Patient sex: M
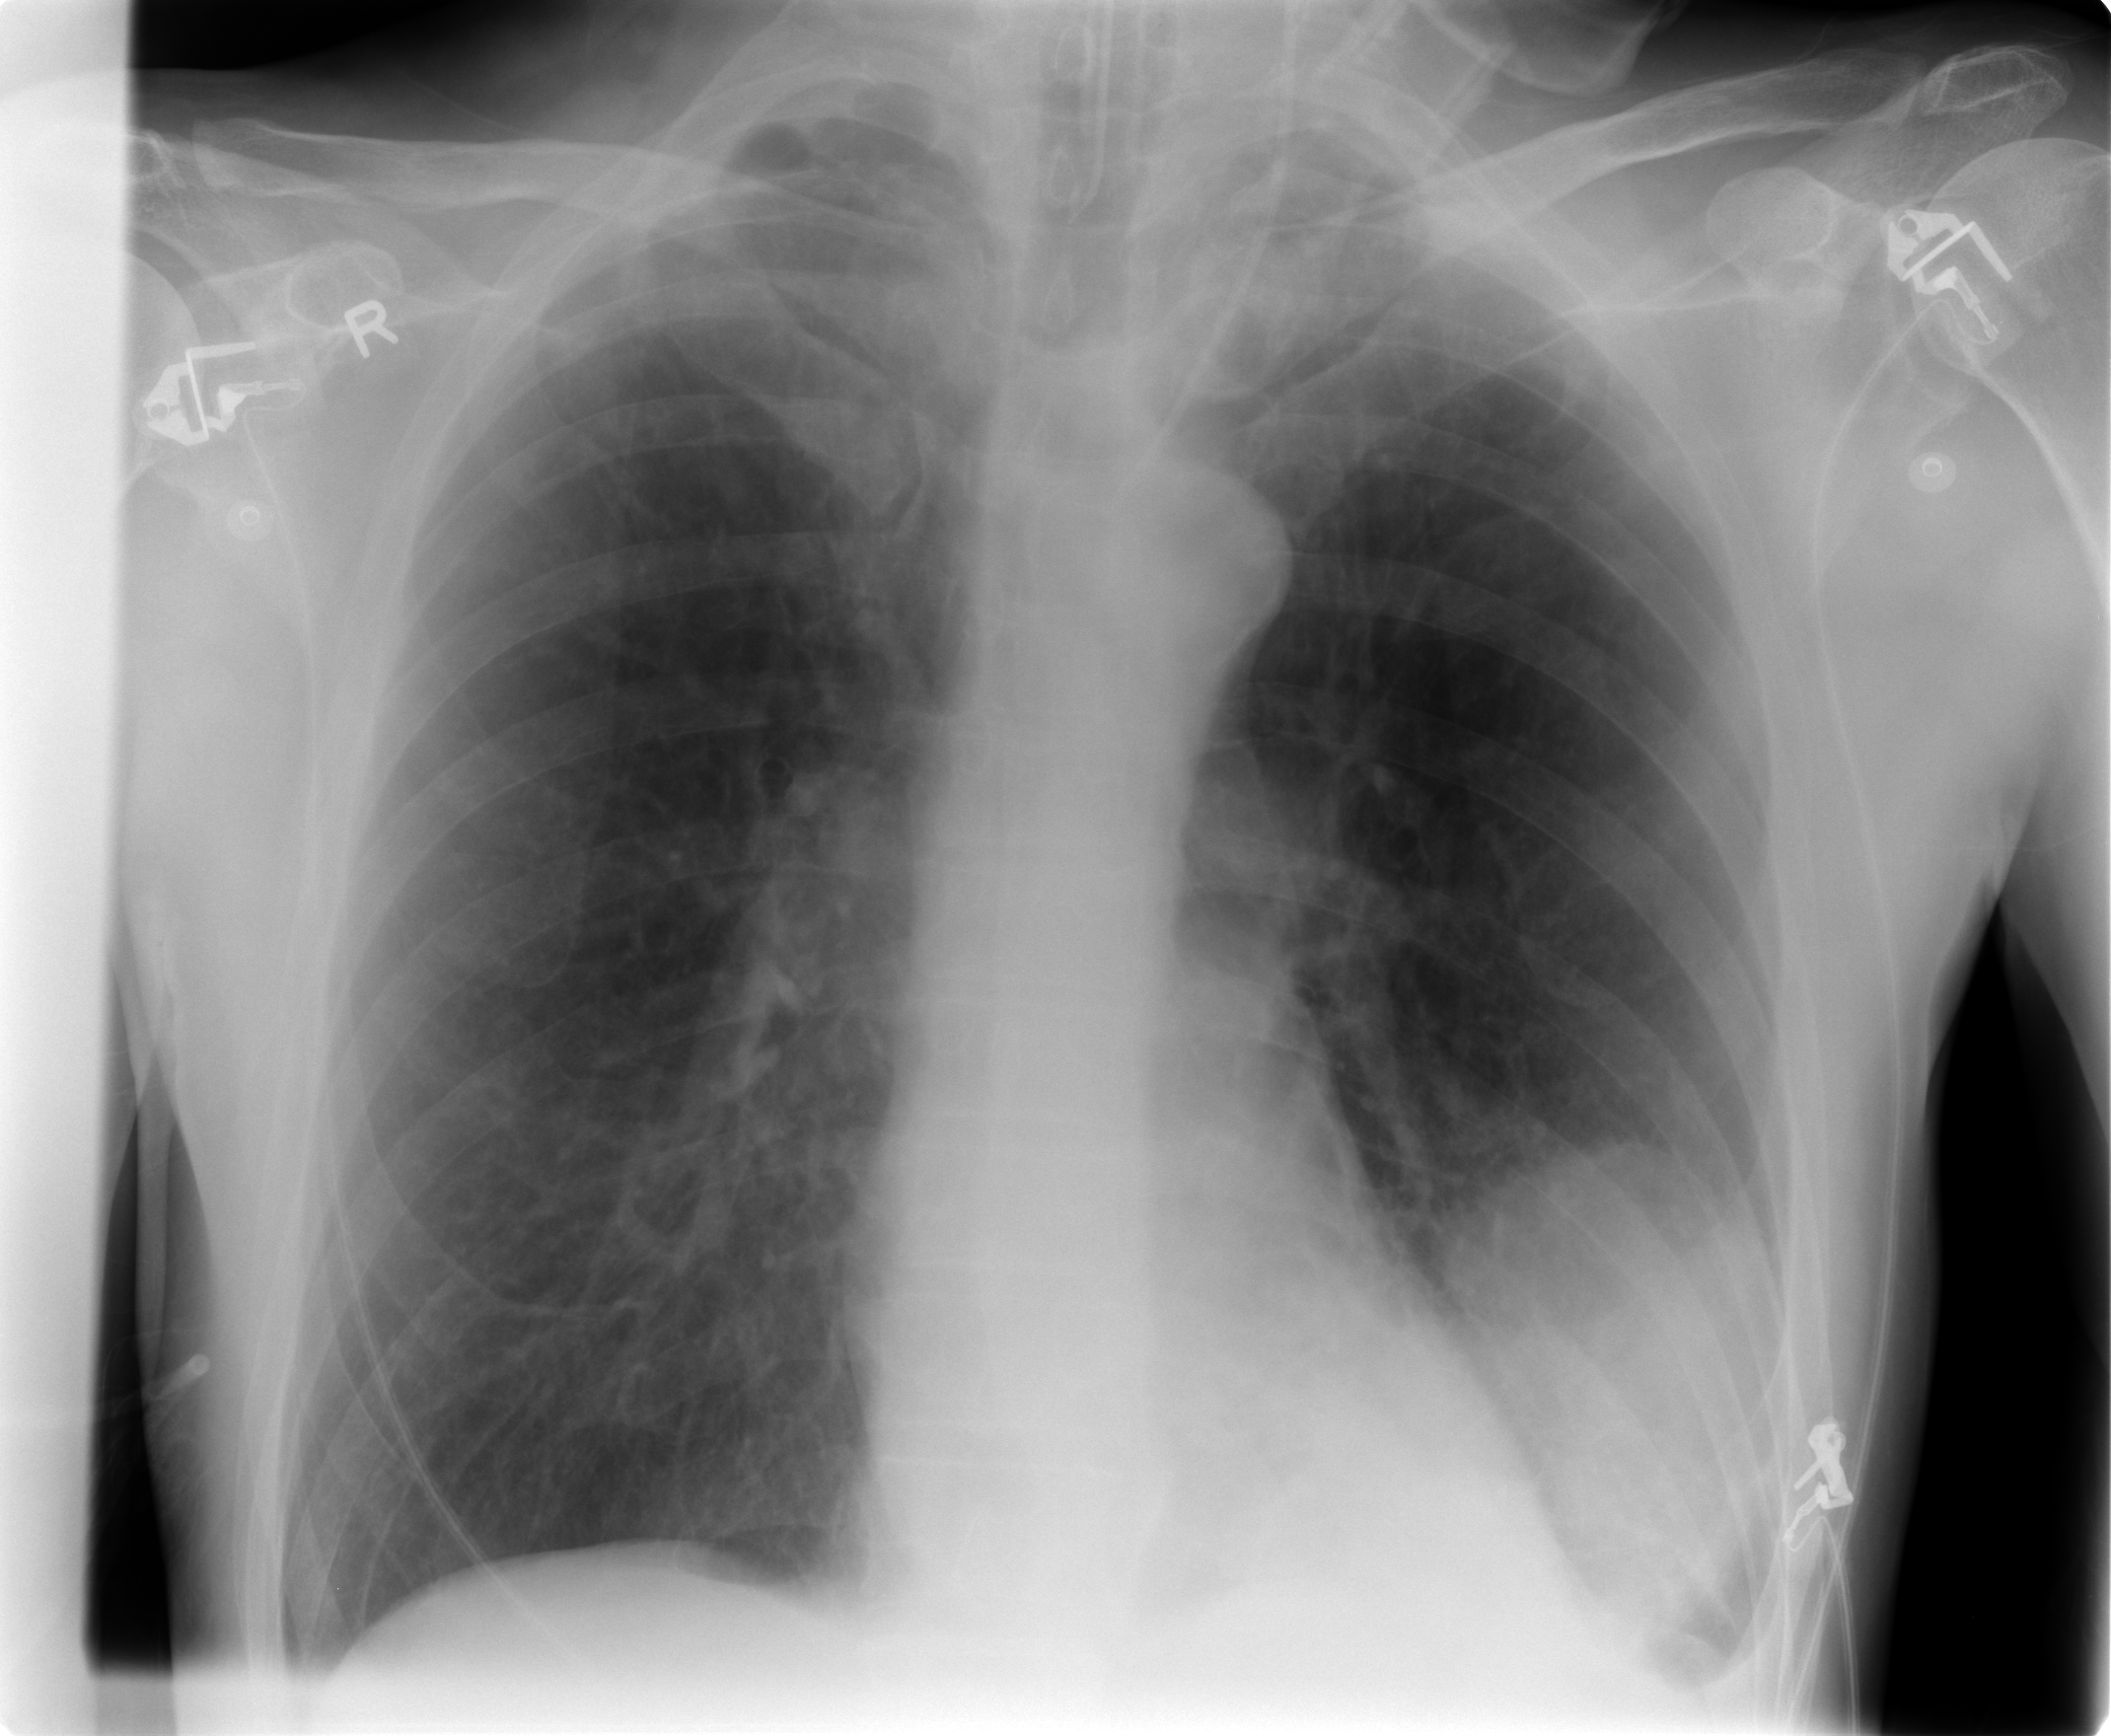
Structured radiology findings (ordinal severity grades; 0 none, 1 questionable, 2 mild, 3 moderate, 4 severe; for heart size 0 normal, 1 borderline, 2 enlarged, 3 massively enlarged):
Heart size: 0
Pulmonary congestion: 0
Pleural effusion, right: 0
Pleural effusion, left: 0
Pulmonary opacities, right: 0
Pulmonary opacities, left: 3
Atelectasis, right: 0
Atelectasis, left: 0